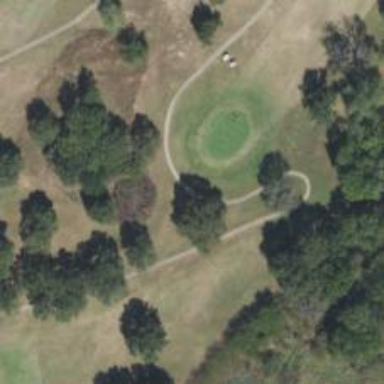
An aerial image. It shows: Path designated for golf carts.